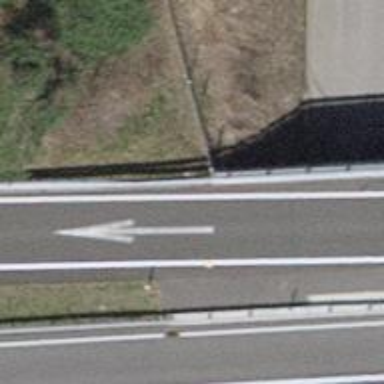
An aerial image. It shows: Asphalt bridge for motorway link.